Interaction volume radius: 10 \u00c5
Interaction volume height: 30 \u00c5
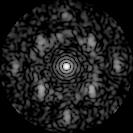
Disorder parameter: 0.5523